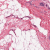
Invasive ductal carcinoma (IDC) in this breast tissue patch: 0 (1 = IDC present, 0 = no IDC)